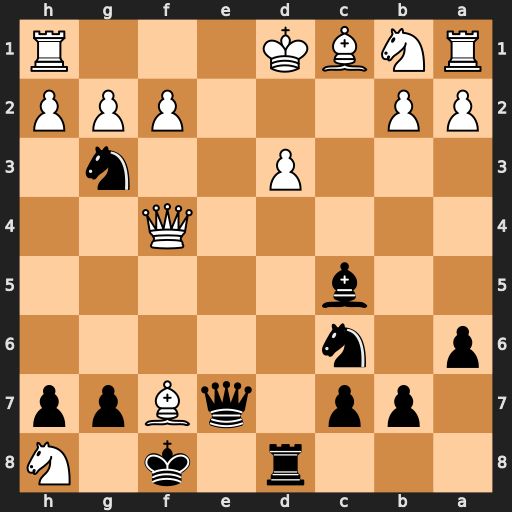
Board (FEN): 3r1k1N/1pp1qBpp/p1n5/2b5/5Q2/3P2n1/PP3PPP/RNBK3R
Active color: b
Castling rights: -
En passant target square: -
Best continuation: Qe2#